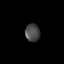
Tissue: lung
Cell type: Fibroblasts
Senescence score: 0.5675
Nuclear area (px): 258
Mean DAPI intensity: 71.721